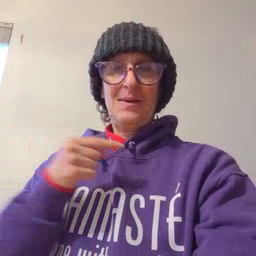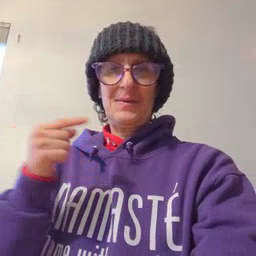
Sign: owie